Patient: sex M, age 74
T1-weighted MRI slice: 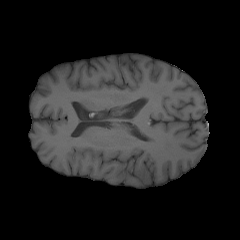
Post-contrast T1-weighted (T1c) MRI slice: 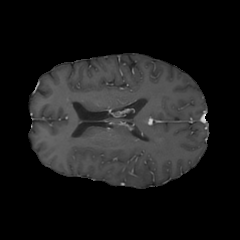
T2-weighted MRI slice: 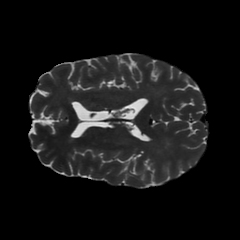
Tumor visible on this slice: no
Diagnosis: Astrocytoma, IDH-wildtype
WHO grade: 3